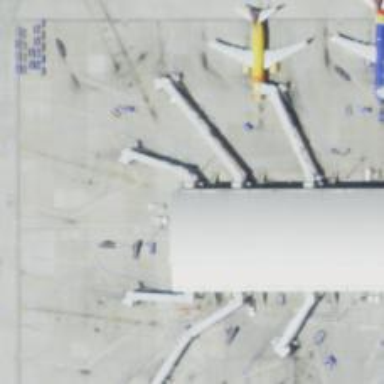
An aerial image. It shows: Airport gate.